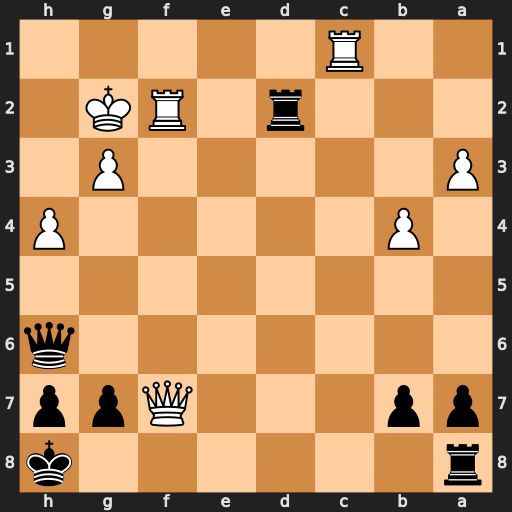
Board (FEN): r6k/pp3Qpp/7q/8/1P5P/P5P1/3r1RK1/2R5
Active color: b
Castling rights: -
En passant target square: -
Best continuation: Rxf2+ Qxf2 Qxc1